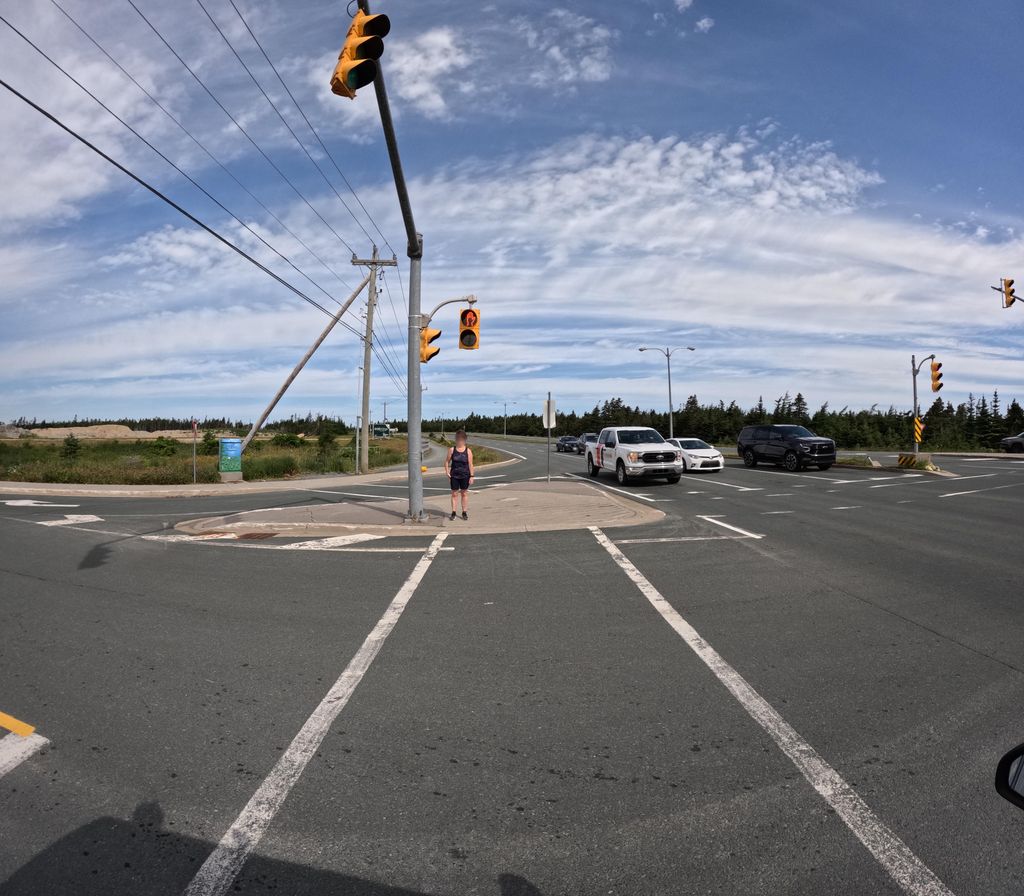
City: st_johns